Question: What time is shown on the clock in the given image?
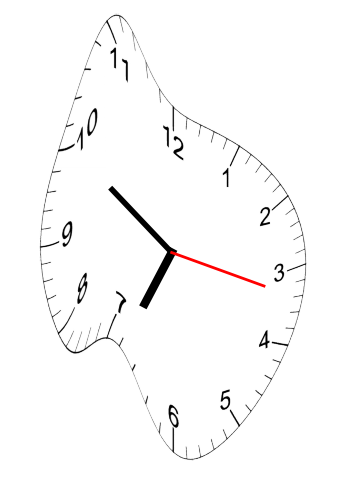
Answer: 06:50:17